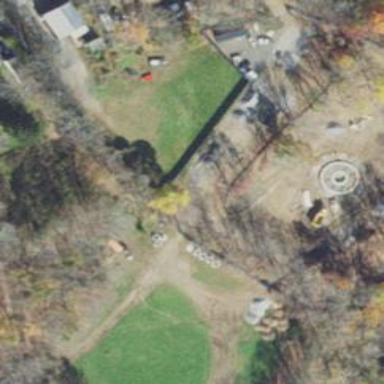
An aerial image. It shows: Memorial site with historic significance.